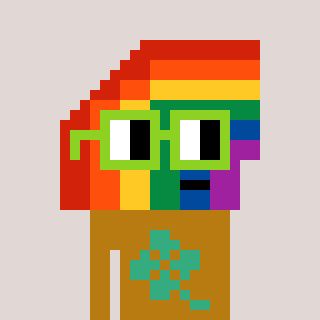
a pixel art character with square light green glasses, a rainbow-shaped head and a gold-colored body on a warm background